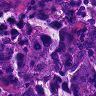
Metastatic tissue present: yes